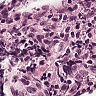
Metastatic tissue present: no